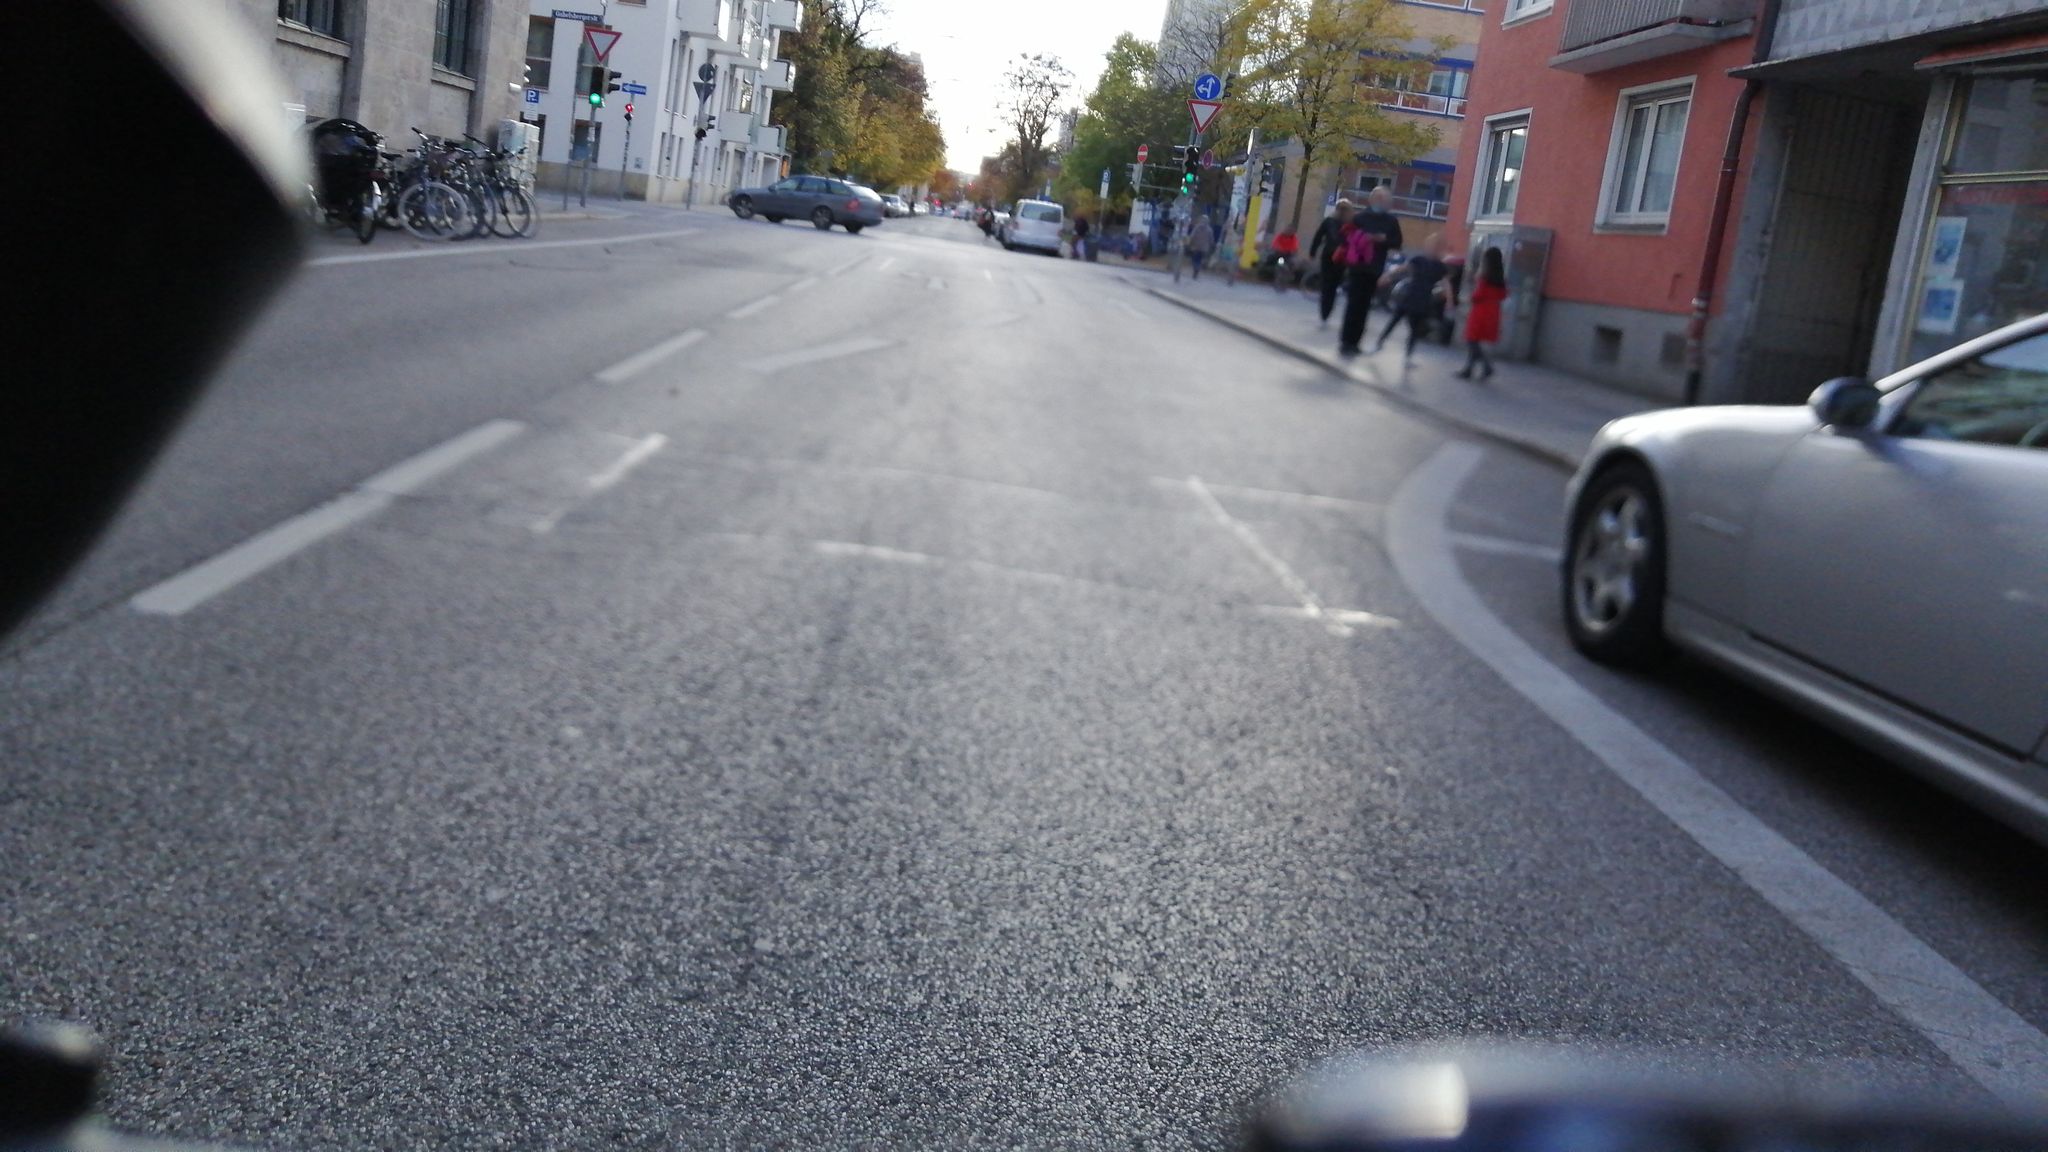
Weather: clear
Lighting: day
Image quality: slightly poor
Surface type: driving surface
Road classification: corridor
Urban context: urban centre
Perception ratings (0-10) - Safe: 3.85, Lively: 9.55, Beautiful: 9.33, Boring: 4.17, Depressing: 2.27, Wealthy: 3.67